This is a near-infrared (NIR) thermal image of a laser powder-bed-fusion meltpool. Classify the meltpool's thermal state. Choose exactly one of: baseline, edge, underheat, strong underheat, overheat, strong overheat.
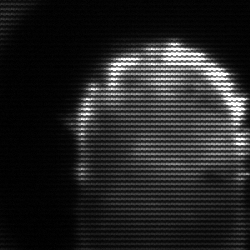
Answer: baseline